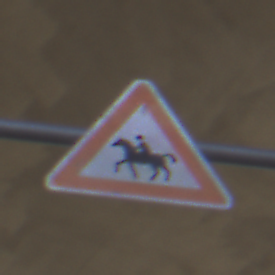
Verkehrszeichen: ReiterRechts
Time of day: Midday
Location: Roofed (Underpass)
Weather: Clear
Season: NotSpecified
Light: Natural